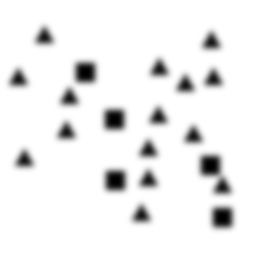
Squares: 5
Triangles: 15
Stars: 0
Total shapes: 20